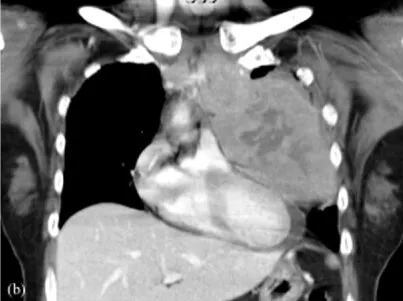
Coronal. Views: A large heterogeneous enhancing anterior mediastinal mass with intrinsic necrosis.
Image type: radiology (ct)